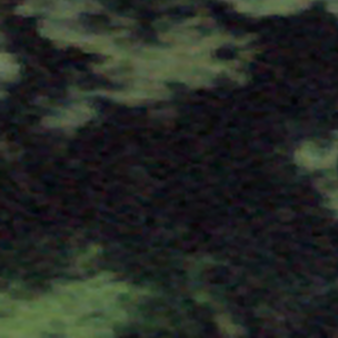
Label: other